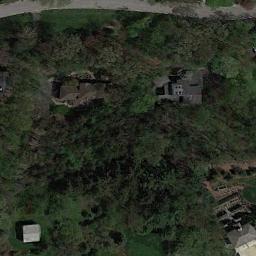
Label: residential